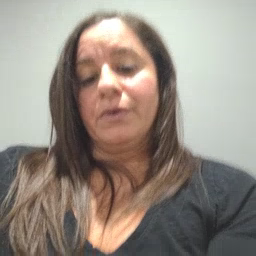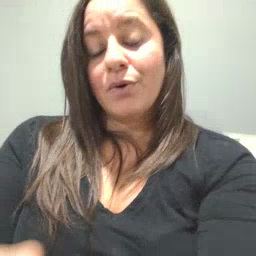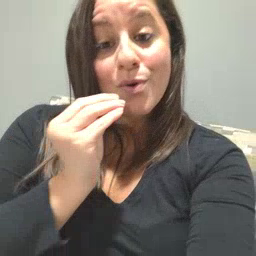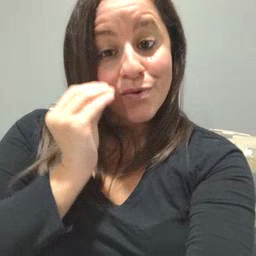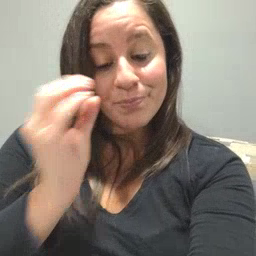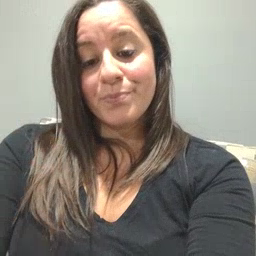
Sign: home